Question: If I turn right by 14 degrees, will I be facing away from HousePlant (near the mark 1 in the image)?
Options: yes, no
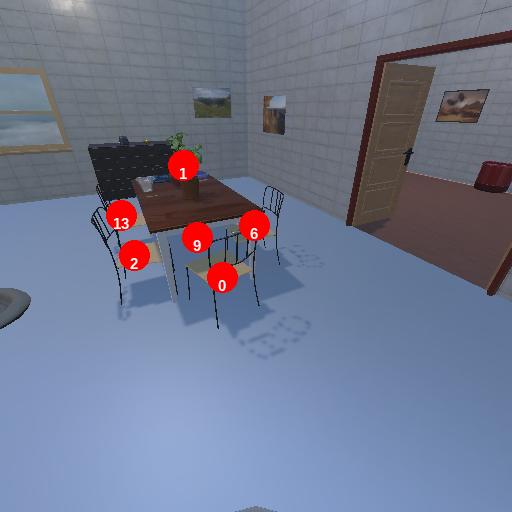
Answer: yes